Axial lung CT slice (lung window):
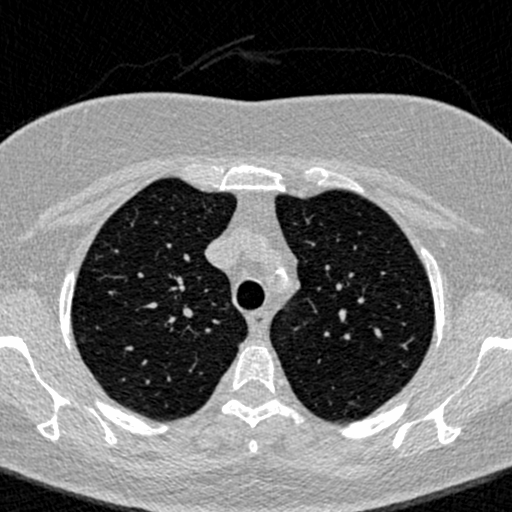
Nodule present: no